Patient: sex M, age 52
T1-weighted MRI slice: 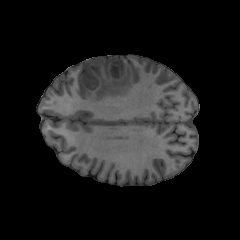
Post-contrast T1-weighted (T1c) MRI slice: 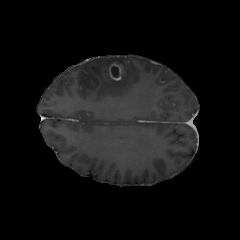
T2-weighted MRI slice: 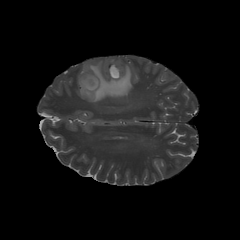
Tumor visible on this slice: yes
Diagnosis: Glioblastoma, IDH-wildtype
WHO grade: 4